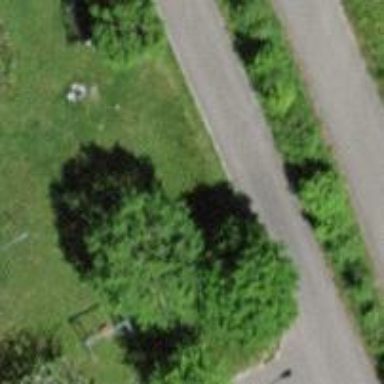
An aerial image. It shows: Paved driveway road for service purposes.